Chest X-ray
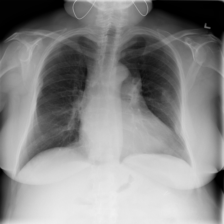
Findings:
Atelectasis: negative
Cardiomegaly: negative
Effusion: negative
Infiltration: negative
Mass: negative
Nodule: positive
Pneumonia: negative
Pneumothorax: negative
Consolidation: negative
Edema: negative
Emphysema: negative
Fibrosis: negative
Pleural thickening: negative
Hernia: negative